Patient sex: M
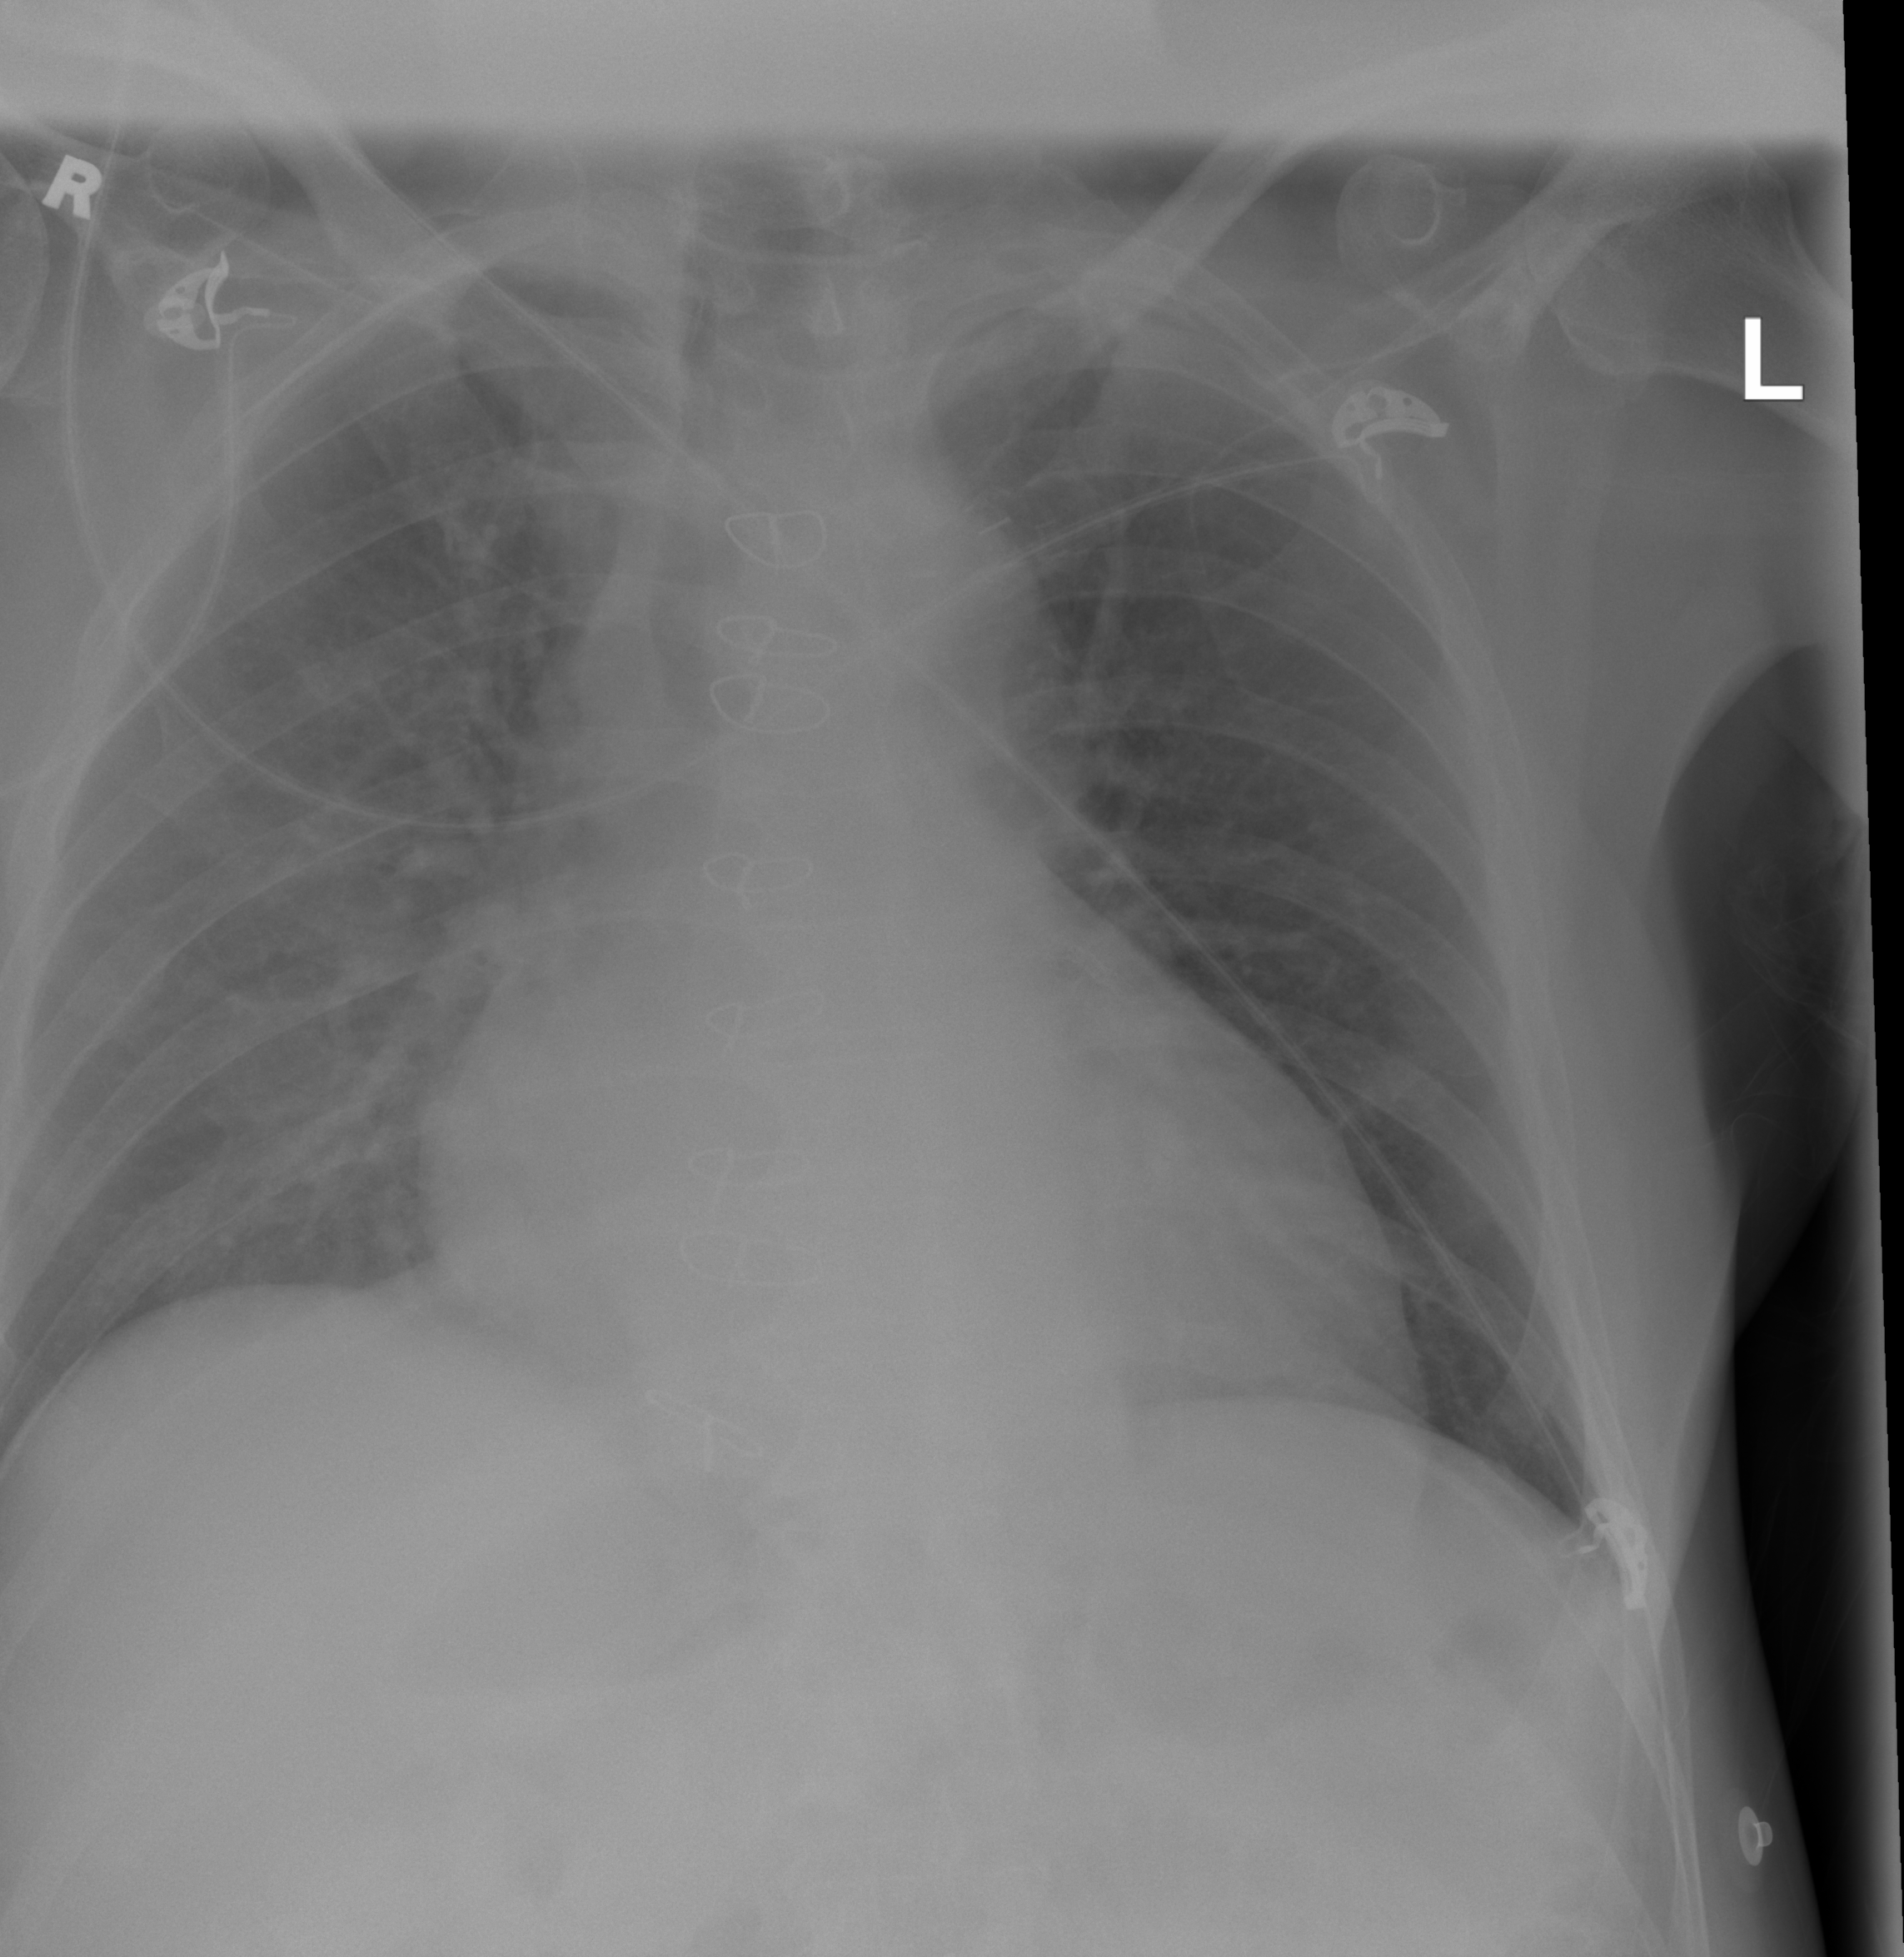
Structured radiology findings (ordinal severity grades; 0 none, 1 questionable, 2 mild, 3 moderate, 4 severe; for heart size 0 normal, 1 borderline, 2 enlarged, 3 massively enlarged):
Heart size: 2
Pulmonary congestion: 0
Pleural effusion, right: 0
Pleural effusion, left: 0
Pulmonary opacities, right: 2
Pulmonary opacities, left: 0
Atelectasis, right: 2
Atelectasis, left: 0